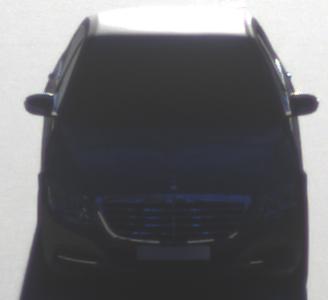
Make: Mercedes-Benz
Model: S 400 HYBRID
Detailed model: S-Class (222) Limousine
Model produced from: 2013/05
Model produced until: 2015/04
Doors: 4
Color: gray
Road condition: dry road
Daytime: sunrise or sunset
Contrast: high contrast